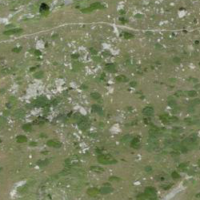
EUNIS habitat code: 26
Species observed at this site:
Briza media